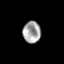
Tissue: skin
Cell type: Fibroblasts
Senescence score: 0.7162
Nuclear area (px): 378
Mean DAPI intensity: 163.96